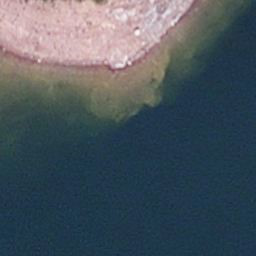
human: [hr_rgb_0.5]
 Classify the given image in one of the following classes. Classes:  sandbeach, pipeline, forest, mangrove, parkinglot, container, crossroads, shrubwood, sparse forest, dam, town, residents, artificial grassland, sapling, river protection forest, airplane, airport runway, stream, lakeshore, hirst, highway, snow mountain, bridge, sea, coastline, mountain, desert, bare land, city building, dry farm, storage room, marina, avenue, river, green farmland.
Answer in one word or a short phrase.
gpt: lakeshore